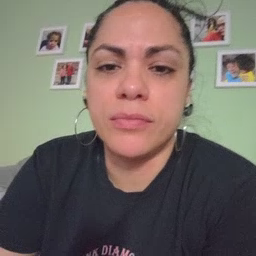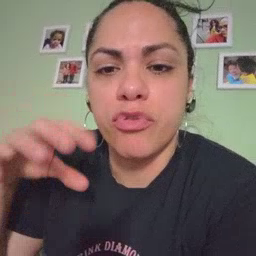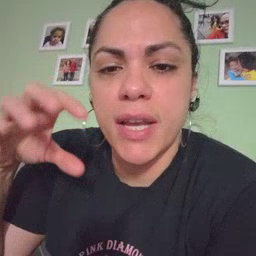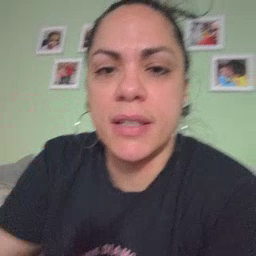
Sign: rain